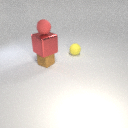
small red rubber sphere above large red metal cube